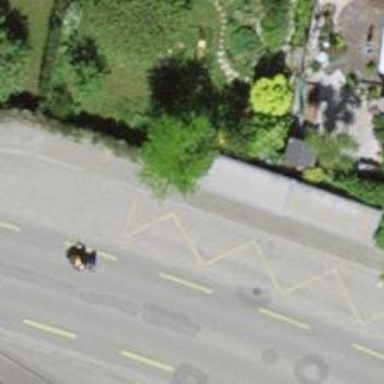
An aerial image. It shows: Bus stop with sheltered platform for public transport.